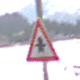
Verkehrszeichen: Vorfahrt
Umgebung: Outdoor, Nature
Tageszeit: Midday
Wetter: PartlyCloudy
Licht: Natural
Jahreszeit: NotSpecified
Kontrast: HighContrast